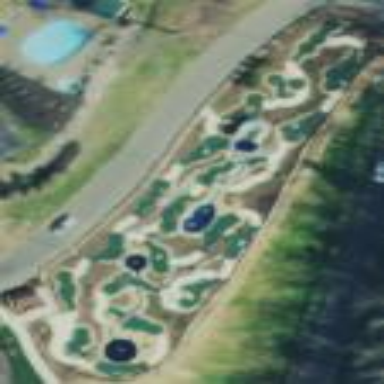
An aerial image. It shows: Miniature golf leisure land.